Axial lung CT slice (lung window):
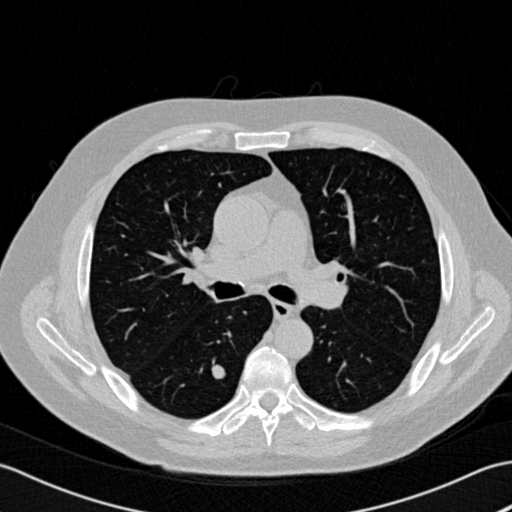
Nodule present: yes
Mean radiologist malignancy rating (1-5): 3.25